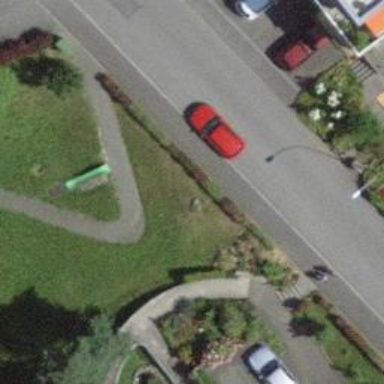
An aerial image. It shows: Kerb barrier.